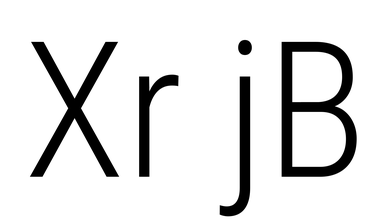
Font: Roboto_Condensed_Light